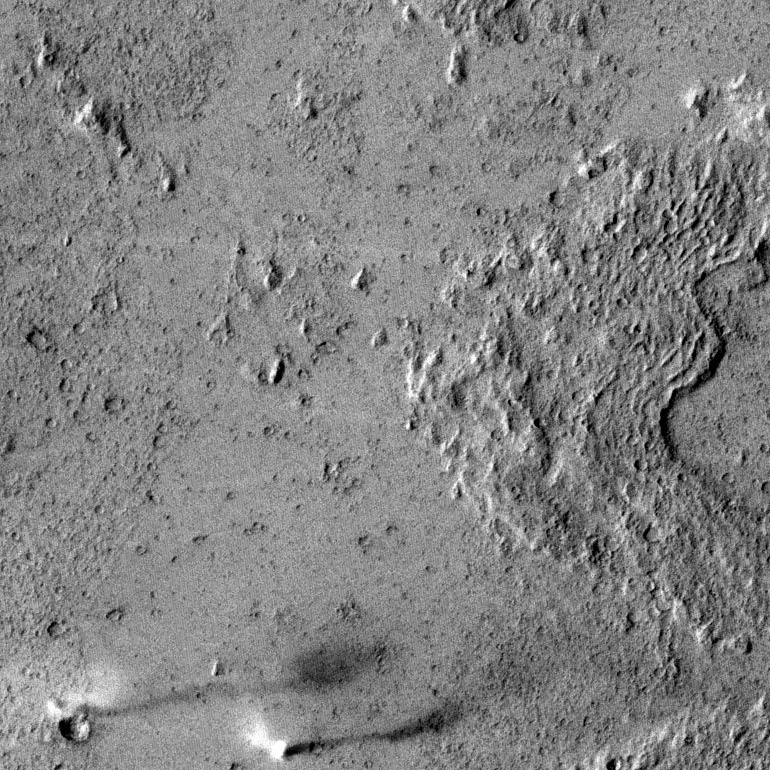
Label: dustdevil, dustdevil